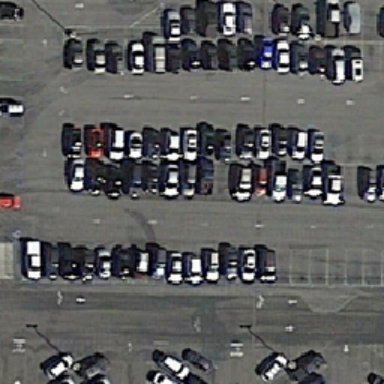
The parking lot is very large and wide .